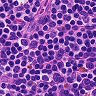
Metastatic tissue present: no